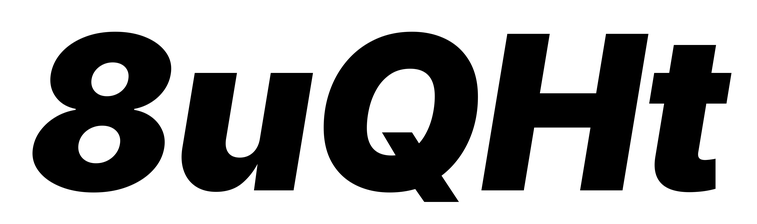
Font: Inter-Italic_Black_Italic